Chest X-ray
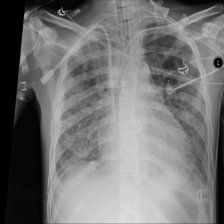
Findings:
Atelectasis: negative
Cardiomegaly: negative
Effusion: negative
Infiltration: positive
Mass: negative
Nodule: positive
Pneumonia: negative
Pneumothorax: negative
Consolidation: negative
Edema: negative
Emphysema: negative
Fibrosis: negative
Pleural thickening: negative
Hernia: negative